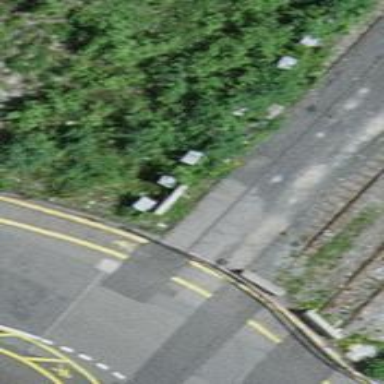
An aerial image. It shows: Single-track spur service.